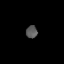
Tissue: lung
Cell type: Others
Senescence score: 0.2335
Nuclear area (px): 137
Mean DAPI intensity: 89.058